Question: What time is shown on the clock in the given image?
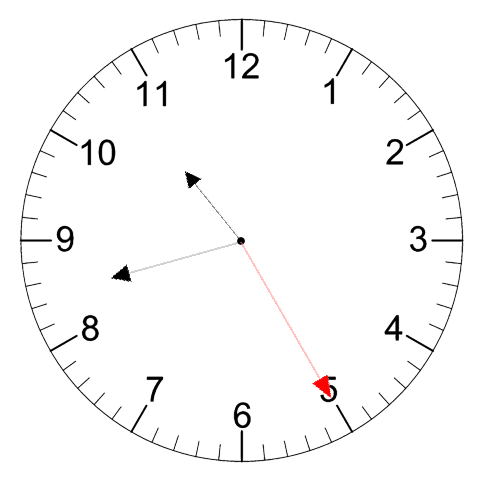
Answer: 10:42:25